Question: Consider a simple <URL> with html
'''
<div class="parent">
<div class="child">
</div>
</div>
'''
and CSS
'''
.parent{
position:relative;
background:red;
width:200px;
height:40px;
}
.child{
position:absolute;
top:40px;
left:30px;
width:70px;
height:70px;
background:blue;
}
'''
to place a DIV with absolute position just beneath its parent (with relative position).

In this example, I equaled the absolute's top to the parent relative's height.
How to align the absolute DIV just under the parent when (both parent and child)?
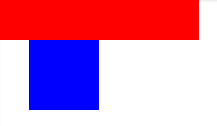
Answer: Didn't think <URL> would work myself, but it seems to:
'''
html, body {
height: 100%;
}
.parent{
position:relative;
background:red;
width:200px;
height:40px;
}
.child{
position:absolute;
top:100%;
left:30px;
width:70px;
height:70px;
background:blue;
}
'''